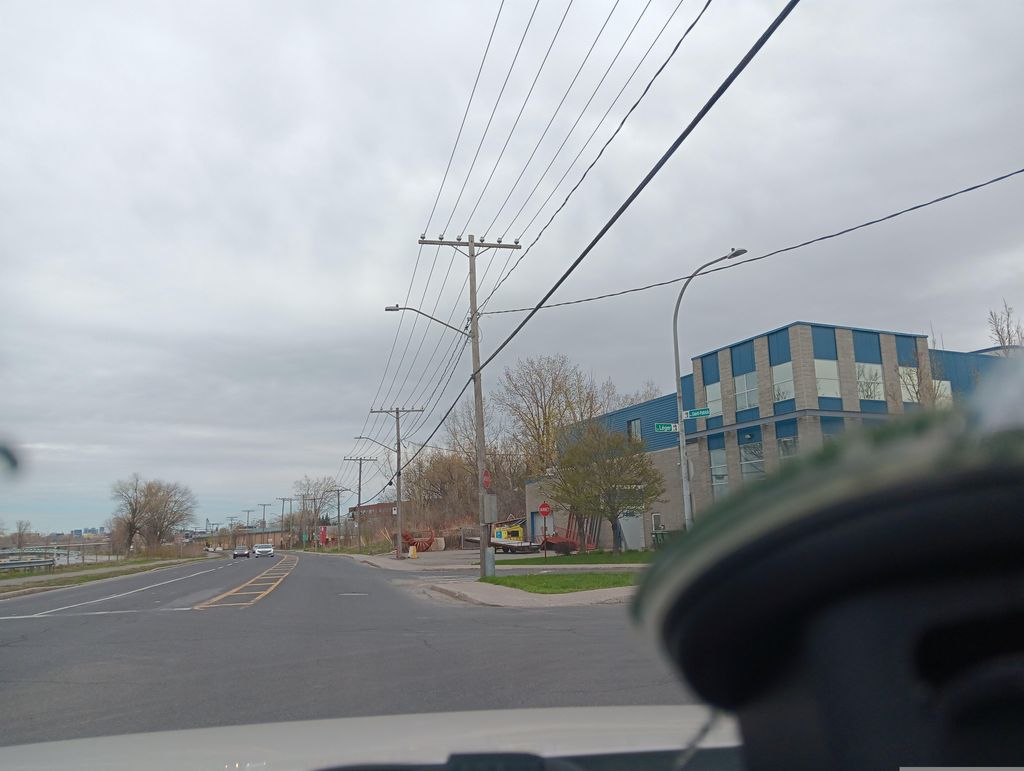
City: montreal